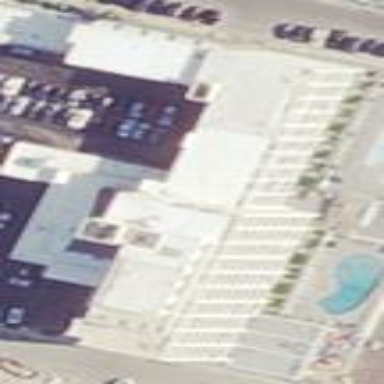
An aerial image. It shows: Hotel with swimming pool.